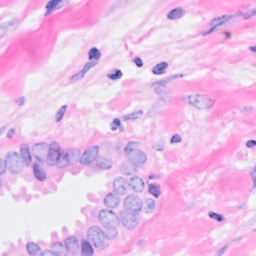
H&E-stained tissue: Breast